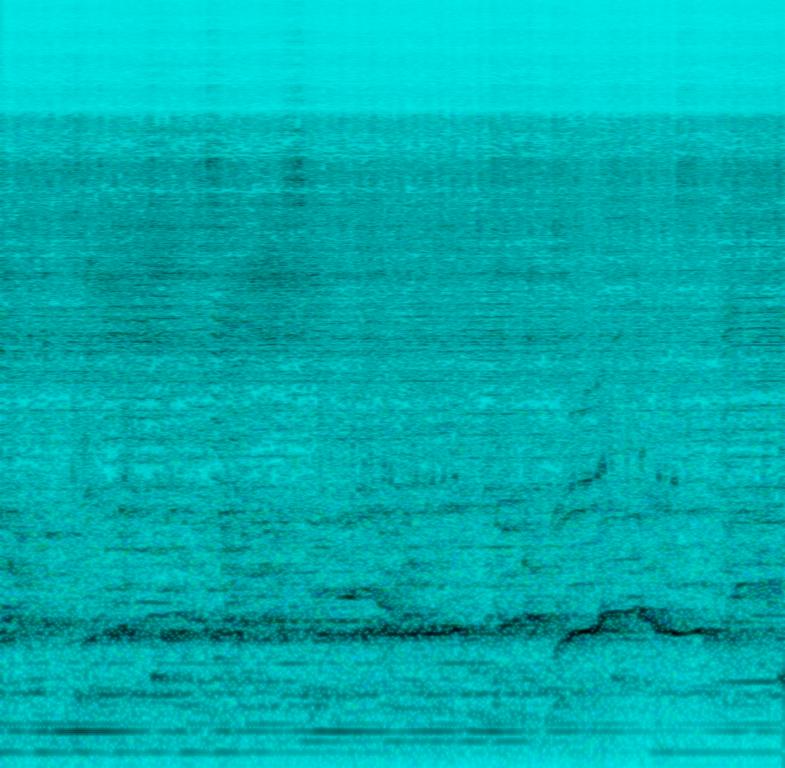
A male vocalist sings this song. The tempo is medium with loud boomy singing.the audio quality is bad so the music and vocals are muffled. There are traces of tambourine beat, trumpet or some brass instrument,keyboard accompaniment, people talking, chanting and clapping. It is chaotic, confusing and noisy.